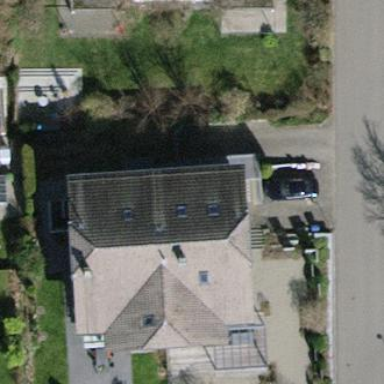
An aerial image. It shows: Building with tiled roof.